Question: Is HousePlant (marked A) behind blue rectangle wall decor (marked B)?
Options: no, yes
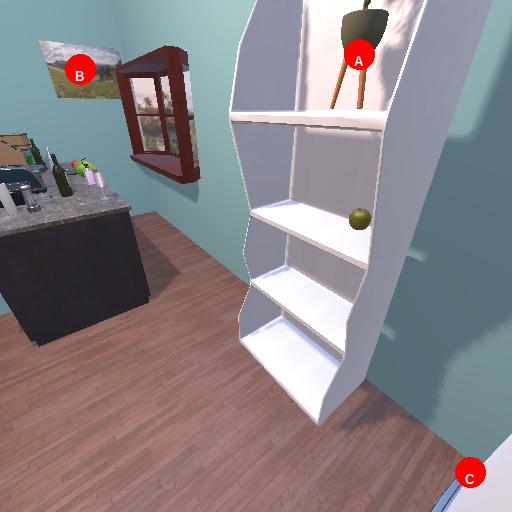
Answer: no